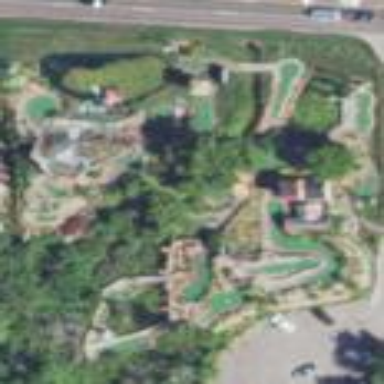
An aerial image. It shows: Miniature golf leisure land.